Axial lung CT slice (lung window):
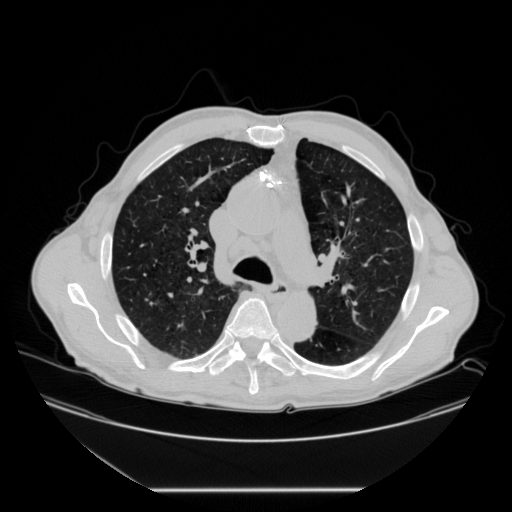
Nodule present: no